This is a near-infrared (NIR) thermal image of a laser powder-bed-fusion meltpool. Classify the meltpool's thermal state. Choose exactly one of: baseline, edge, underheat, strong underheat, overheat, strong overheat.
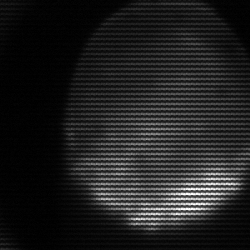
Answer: edge